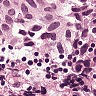
Metastatic tissue present: yes